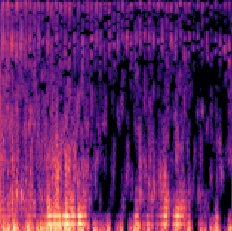
Sound class: Helicopter